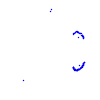
Particle: kaon